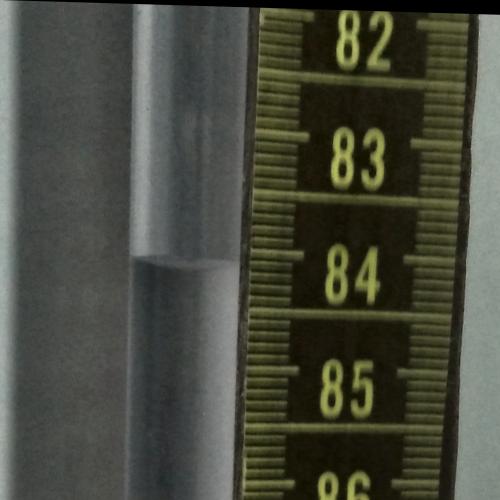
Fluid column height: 84.1 cm